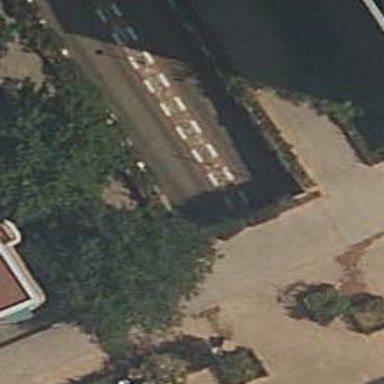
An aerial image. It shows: Parking entrance.